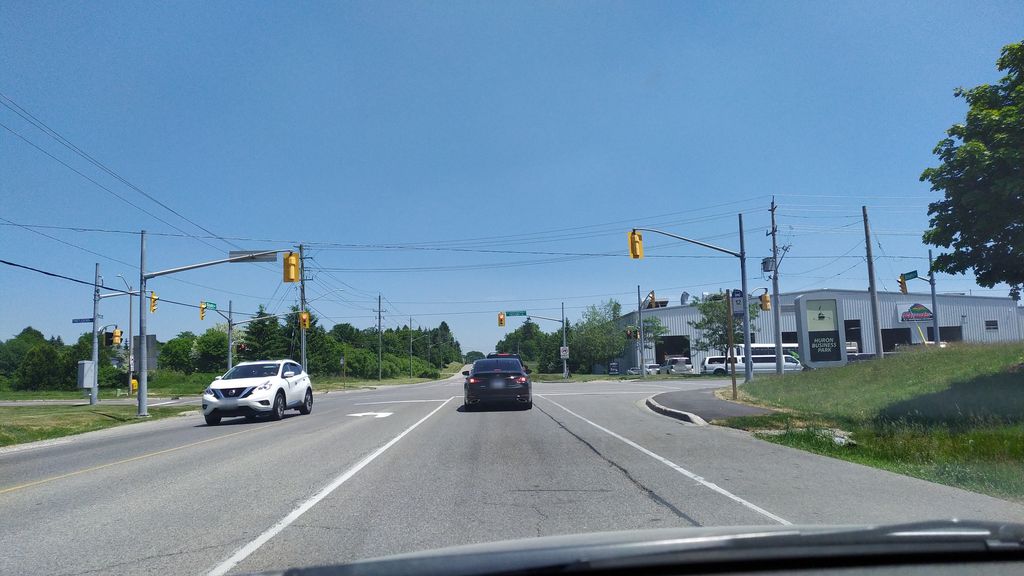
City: kitchener-waterloo